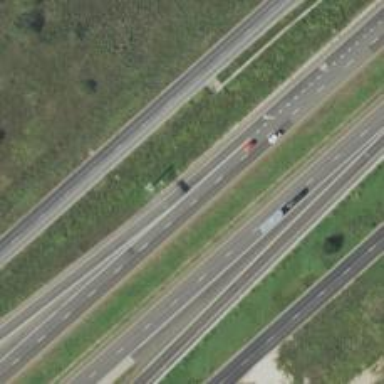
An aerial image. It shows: Motorway junction.